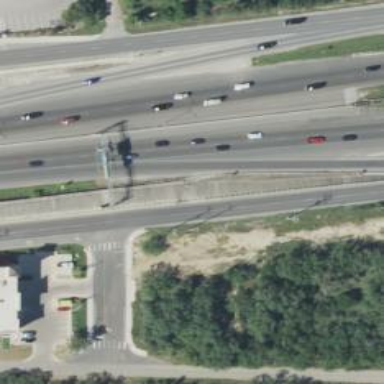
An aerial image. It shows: Asphalt motorway link.